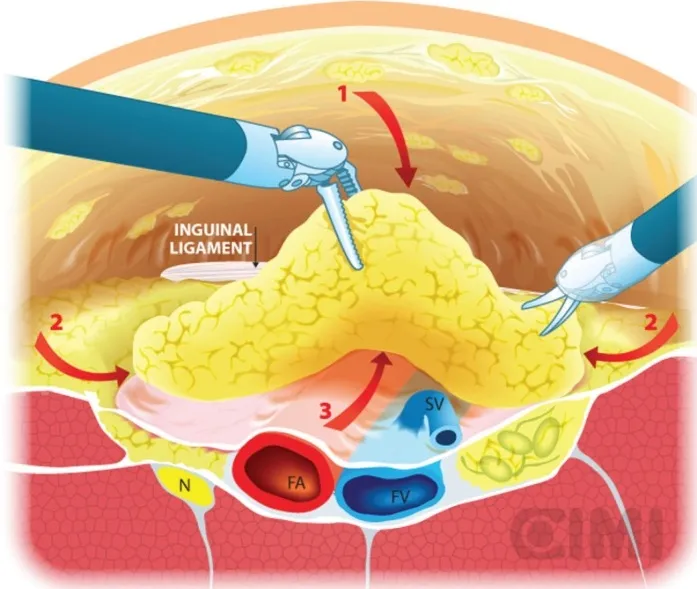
Steps for nodal dissection package, axial vision. SV: saphenous vein; FV: femoral vein; FA: femoral artery; N: nerve.
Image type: radiology (x_ray)